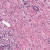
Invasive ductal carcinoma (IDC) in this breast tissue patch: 1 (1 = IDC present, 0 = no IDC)